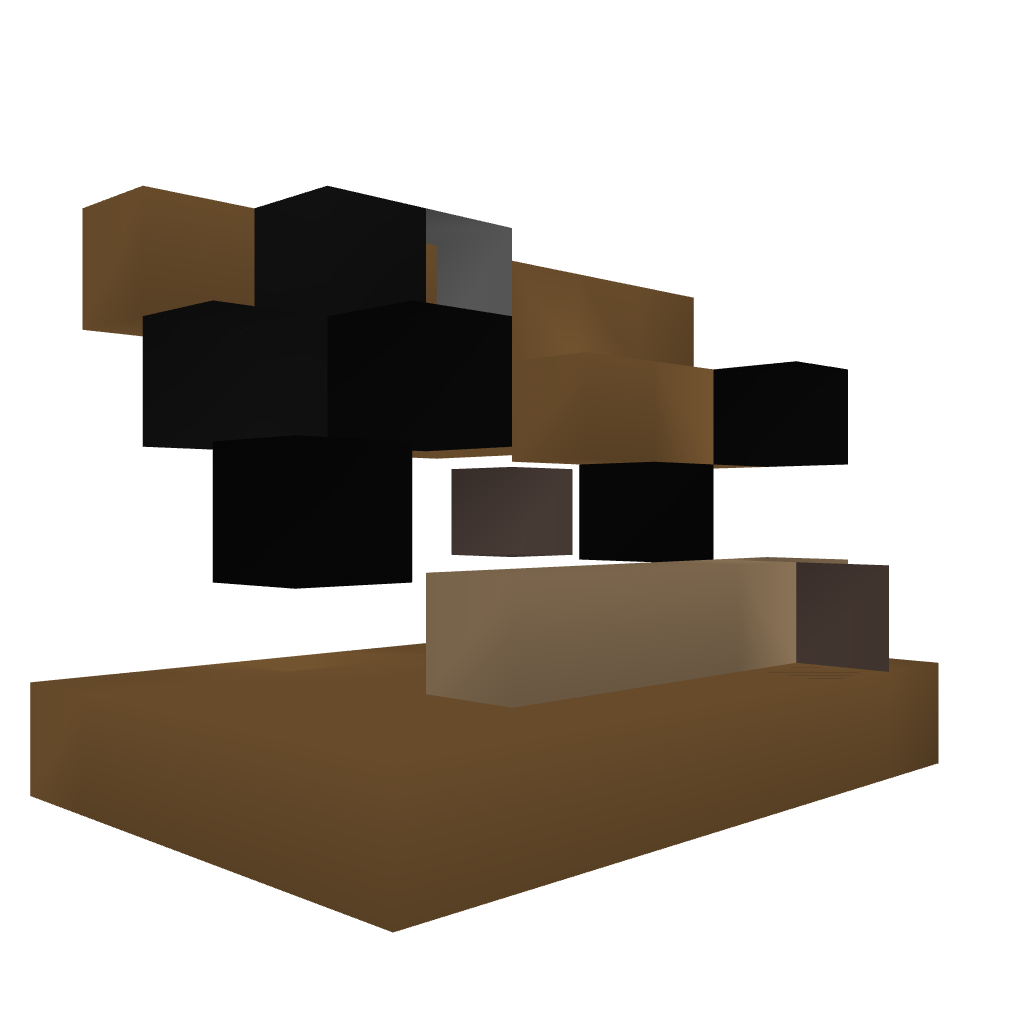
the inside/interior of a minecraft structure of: PLANS FOR STEAMBATH